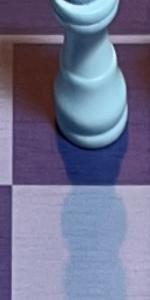
Label: Empty